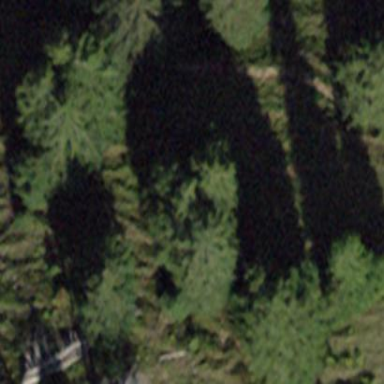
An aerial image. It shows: Forest area.